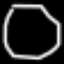
Label: octagon